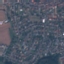
Land use / land cover class: Residential